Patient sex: F
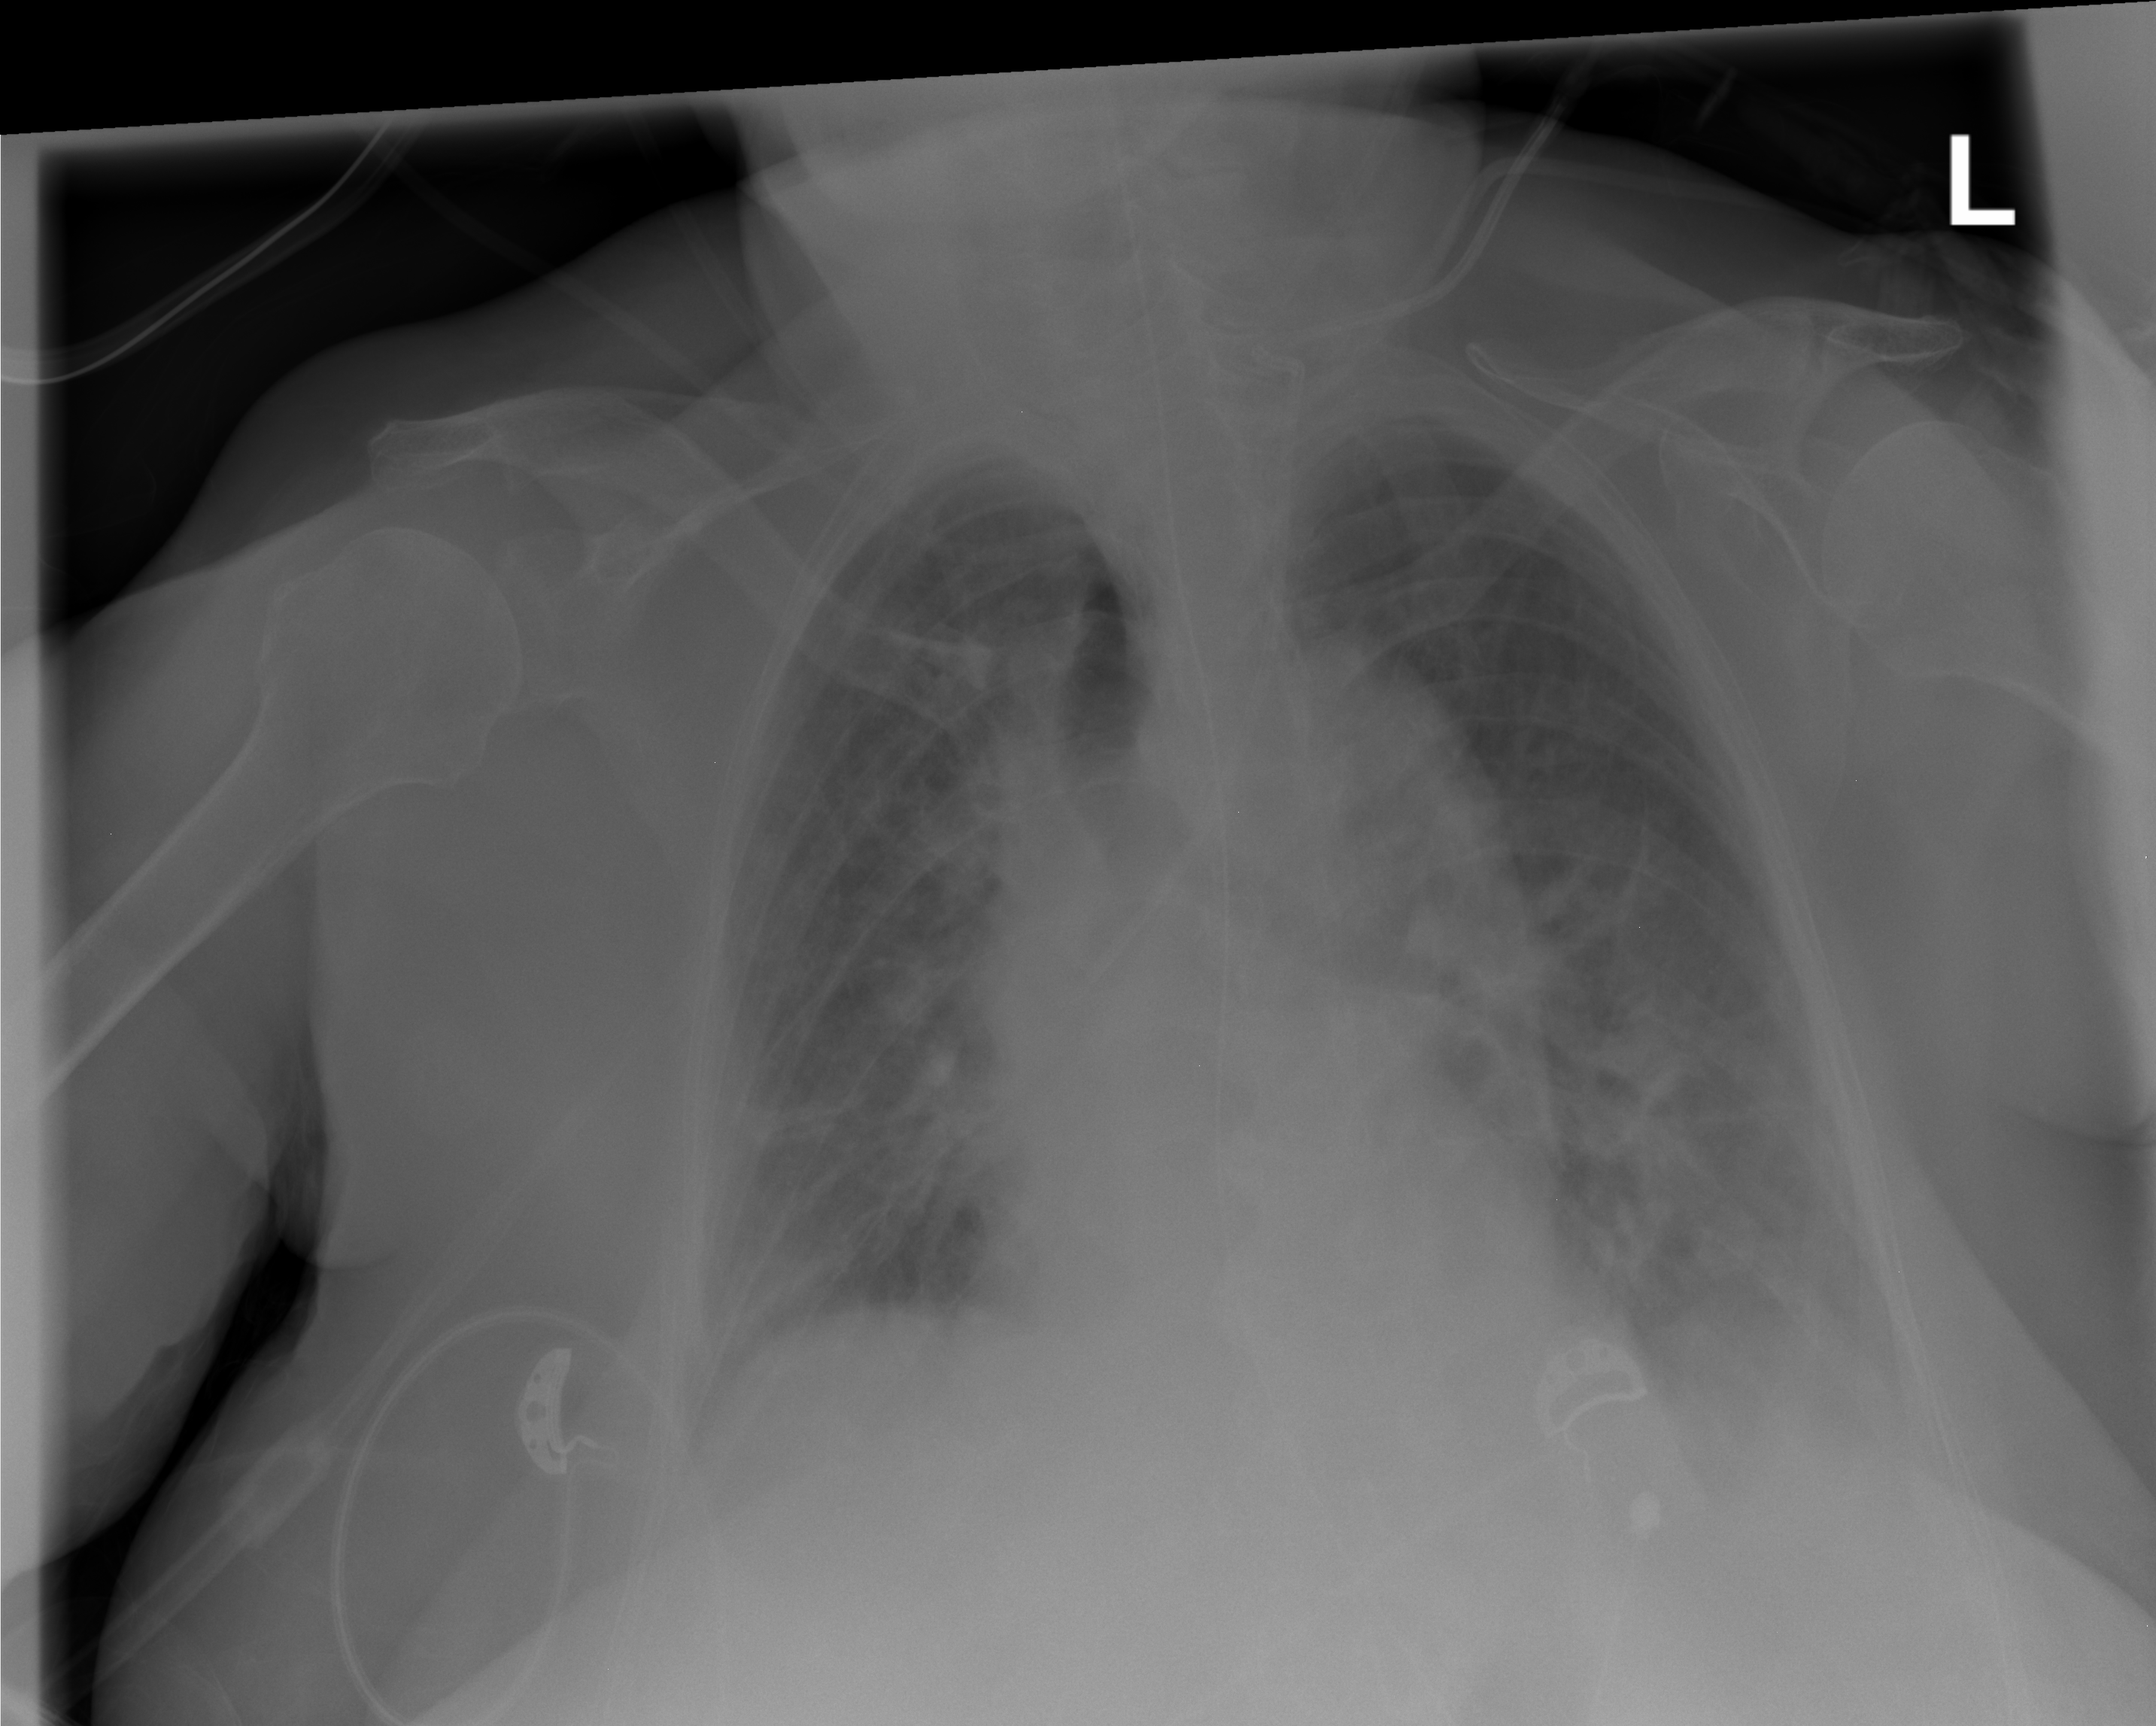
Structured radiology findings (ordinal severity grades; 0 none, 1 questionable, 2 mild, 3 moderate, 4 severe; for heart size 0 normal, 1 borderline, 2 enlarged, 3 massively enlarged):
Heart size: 0
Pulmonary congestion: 2
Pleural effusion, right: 2
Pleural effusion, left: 2
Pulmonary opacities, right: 2
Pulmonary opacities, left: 2
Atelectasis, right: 2
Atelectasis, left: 0